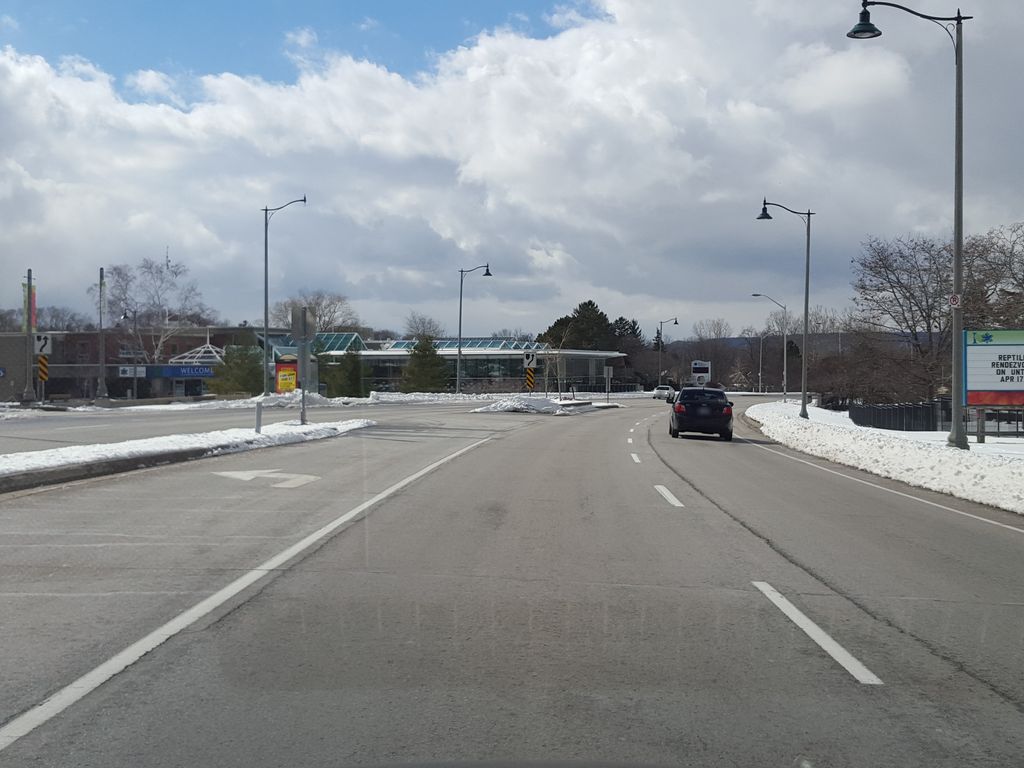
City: hamilton